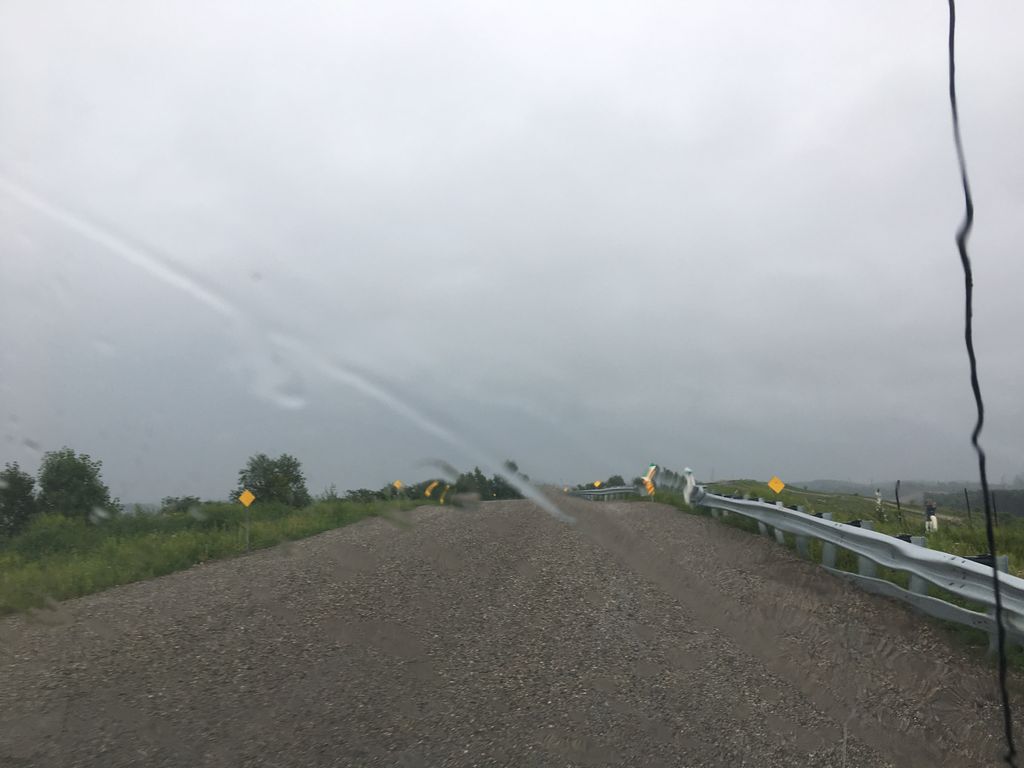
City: kitchener-waterloo